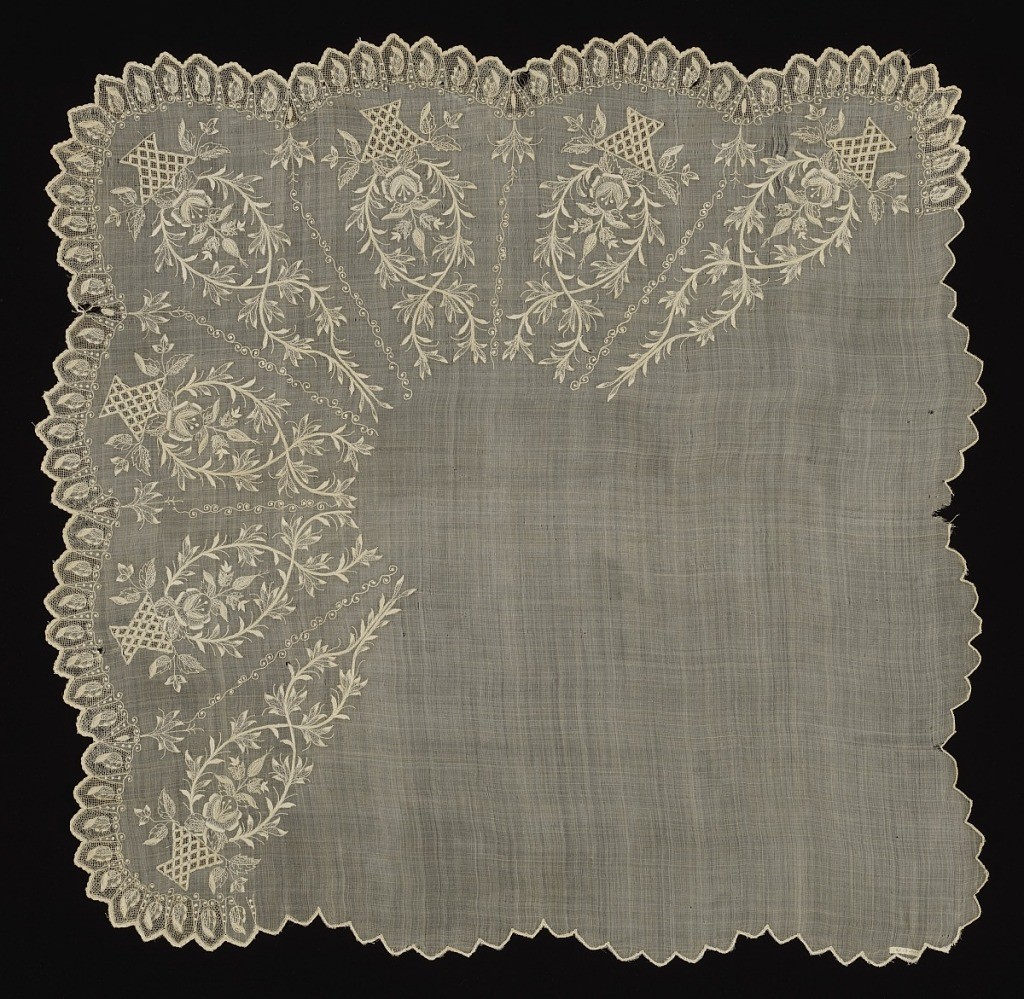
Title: Kerchief
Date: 19th century
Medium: cotton on piña cloth (pineapple fiber) Technique: embroidered
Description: Square kerchief with embroidery on two sides. Design shows a plant in a basket alternating with a leaf and scroll motif. Scalloped edge.